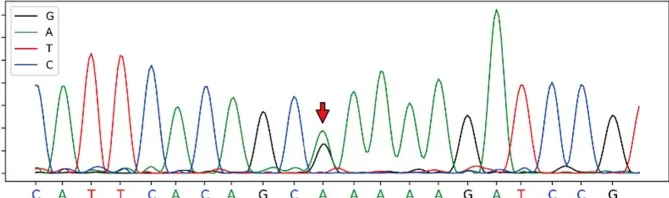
Full exon gene sequencing first generation sequencing family verification chart verification site: FBN2, c.6583C > T, chromosome position: chr5:127624873. Proband: heterozygous mutation at chr5:127624873.
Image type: radiology (mri)